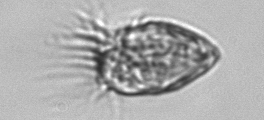
Label: Strombidium_morphotype1